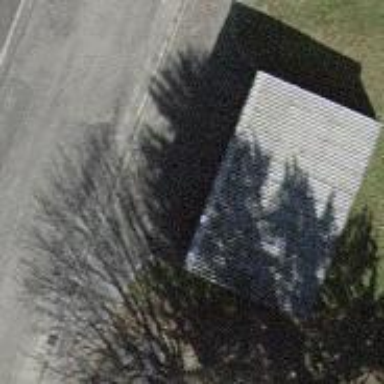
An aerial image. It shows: Garage.